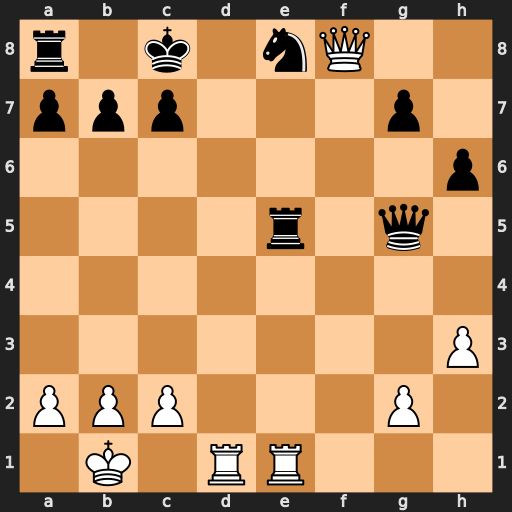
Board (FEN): r1k1nQ2/ppp3p1/7p/4r1q1/8/7P/PPP3P1/1K1RR3
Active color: w
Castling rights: -
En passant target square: -
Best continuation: Qxe8+ Rxe8 Rxe8+ Qd8 Rdxd8#